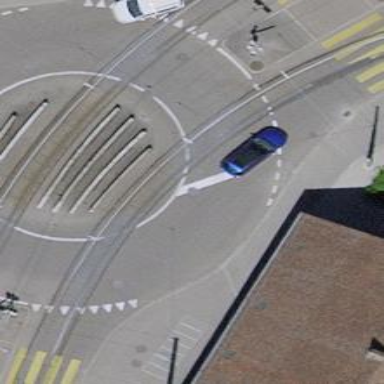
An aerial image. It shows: Road with traffic signals.